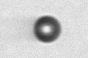
Label: bead